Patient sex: F
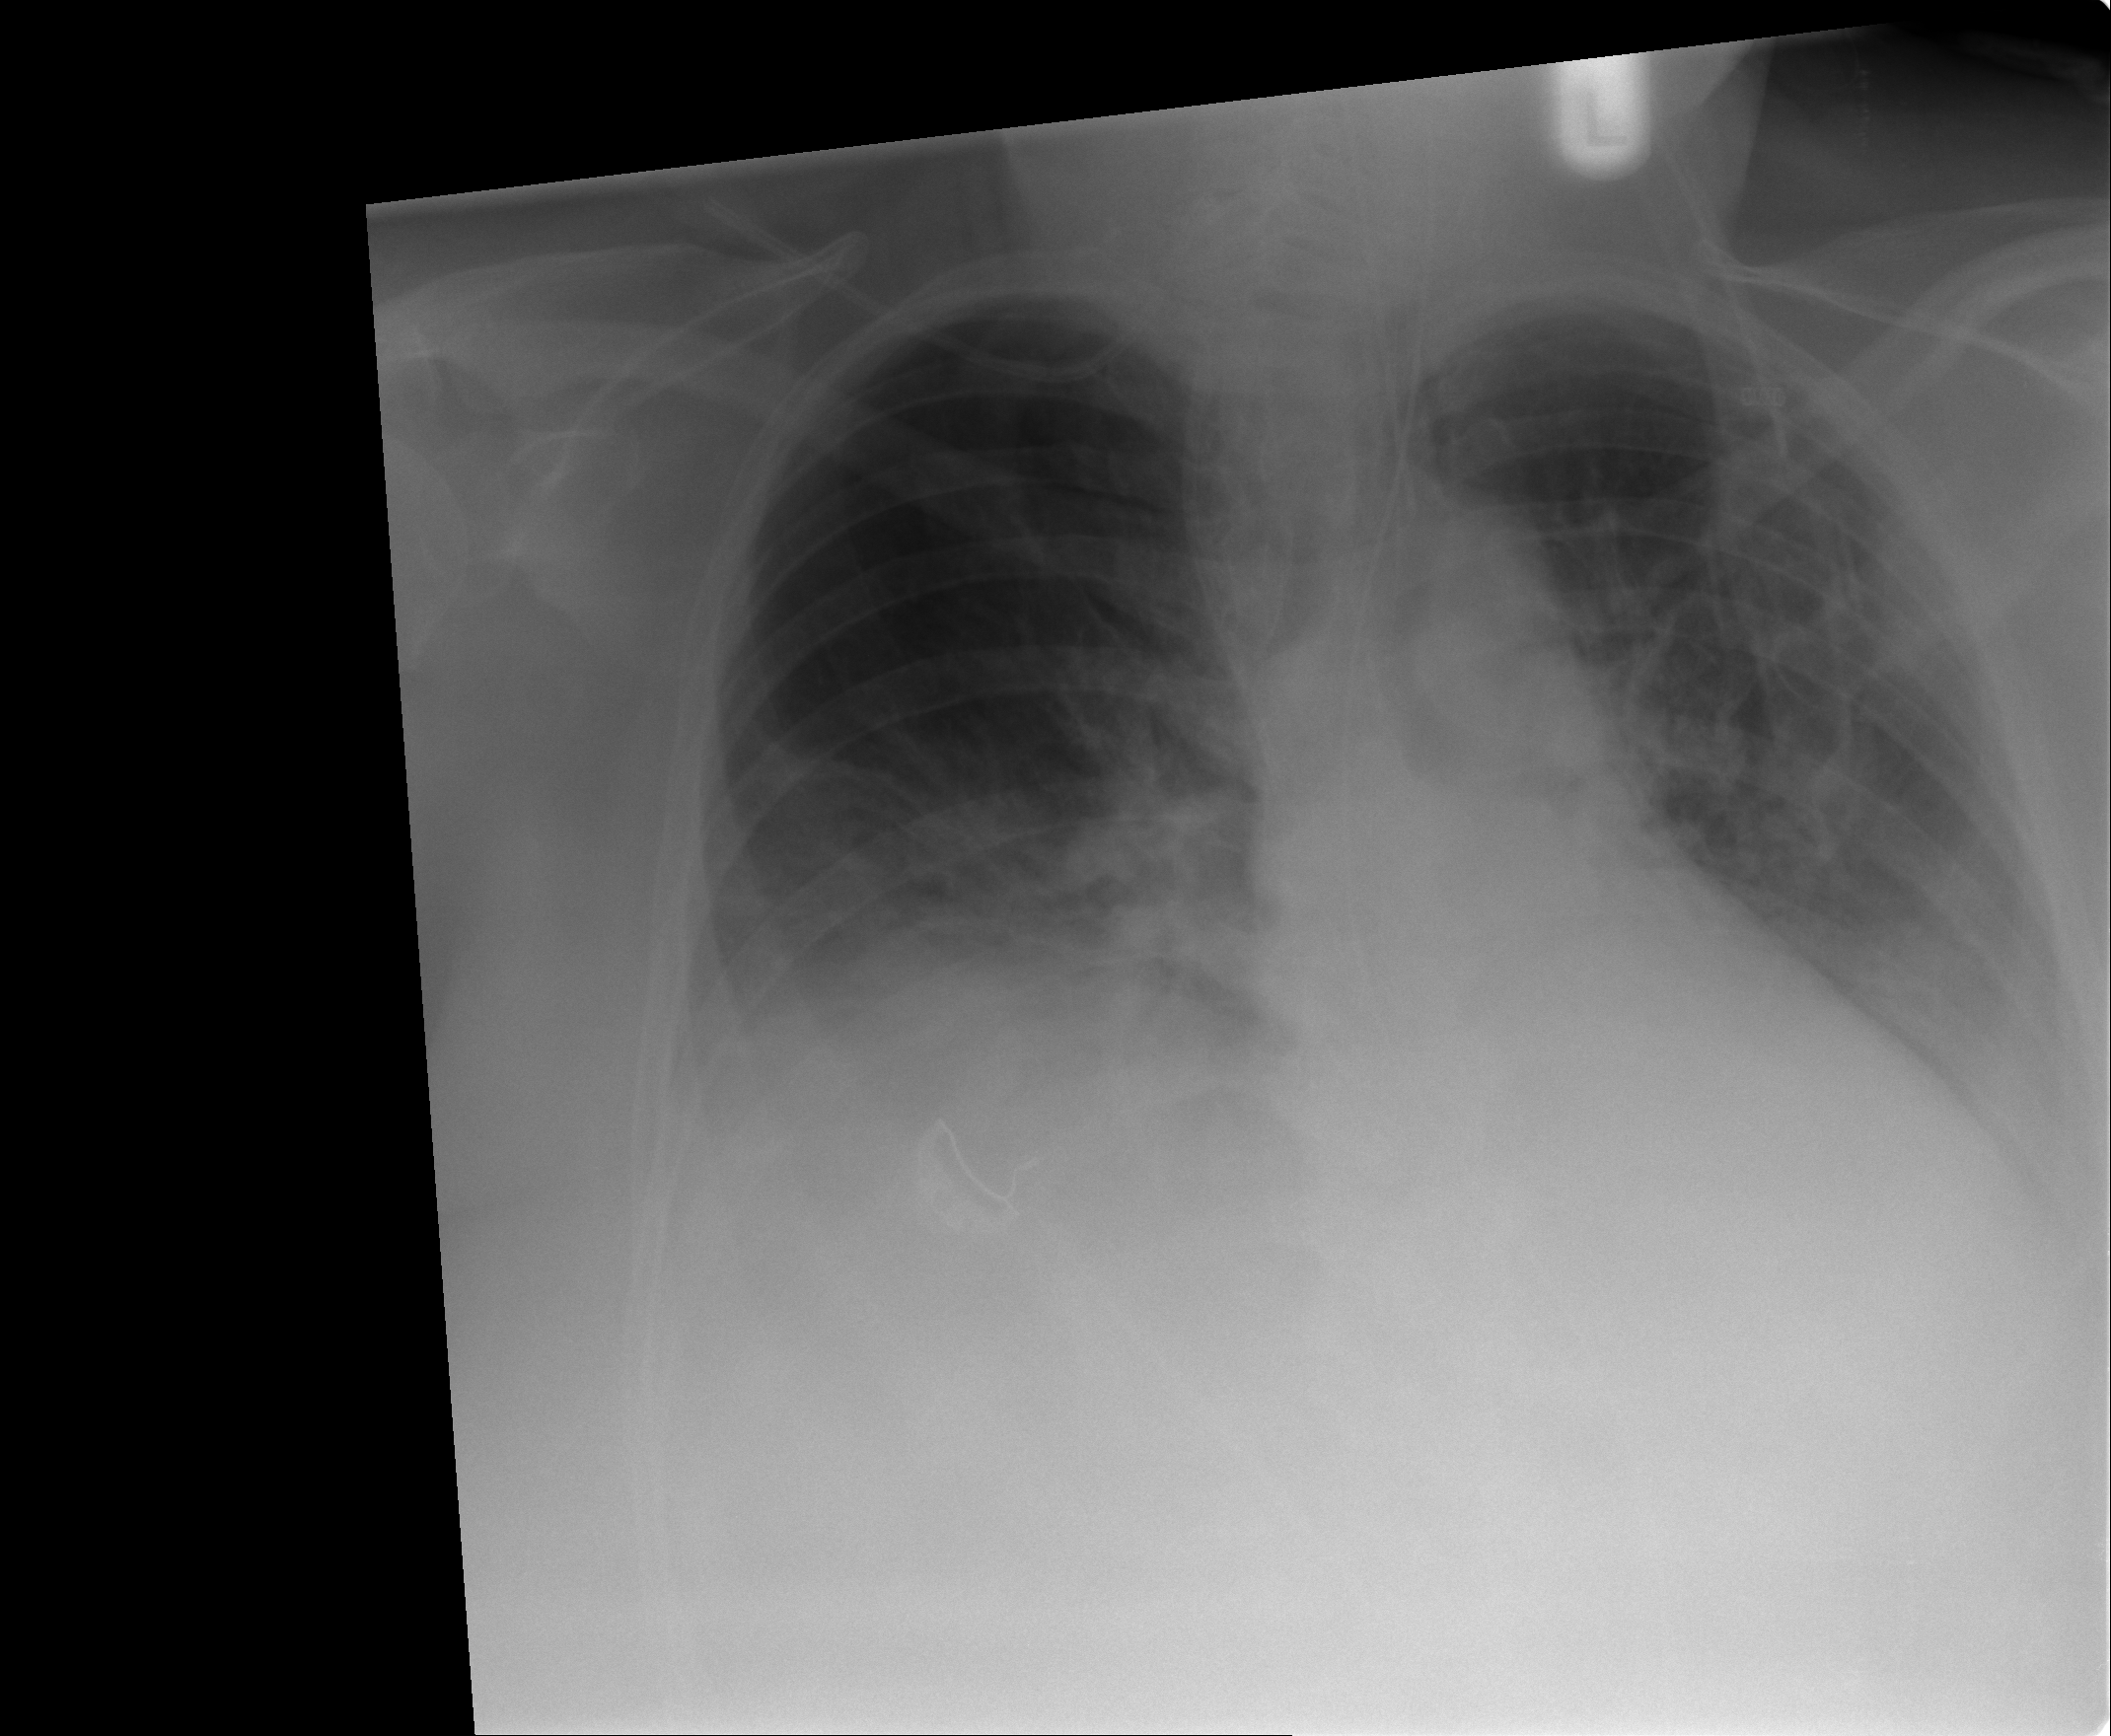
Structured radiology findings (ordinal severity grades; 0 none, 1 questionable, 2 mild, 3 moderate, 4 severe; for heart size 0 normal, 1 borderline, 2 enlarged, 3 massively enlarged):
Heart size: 0
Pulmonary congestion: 2
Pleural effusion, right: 3
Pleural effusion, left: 2
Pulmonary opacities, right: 0
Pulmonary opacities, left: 0
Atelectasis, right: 2
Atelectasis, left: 2